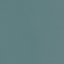
Land use / land cover class: SeaLake